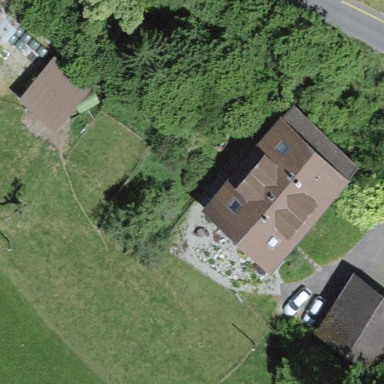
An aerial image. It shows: Residential building with gabled roof.